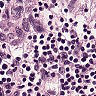
Metastatic tissue present: yes